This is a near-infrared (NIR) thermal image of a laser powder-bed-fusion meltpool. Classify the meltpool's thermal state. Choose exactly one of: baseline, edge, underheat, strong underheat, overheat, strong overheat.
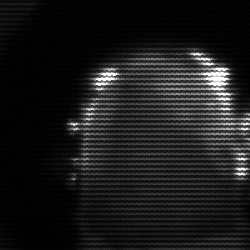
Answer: baseline